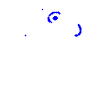
Particle: electron